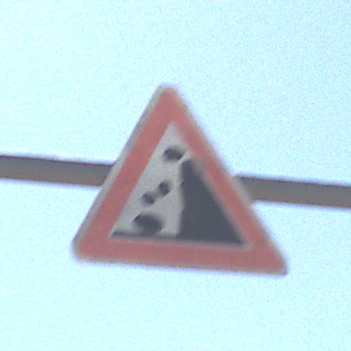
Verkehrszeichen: SteinschlagRechts
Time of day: Midday
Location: Outdoor (RoadRail)
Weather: Clear
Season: Summer
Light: Natural